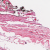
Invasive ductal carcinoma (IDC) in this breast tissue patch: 0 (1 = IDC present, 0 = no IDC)